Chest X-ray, PA view. Patient: 55 years old, sex F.
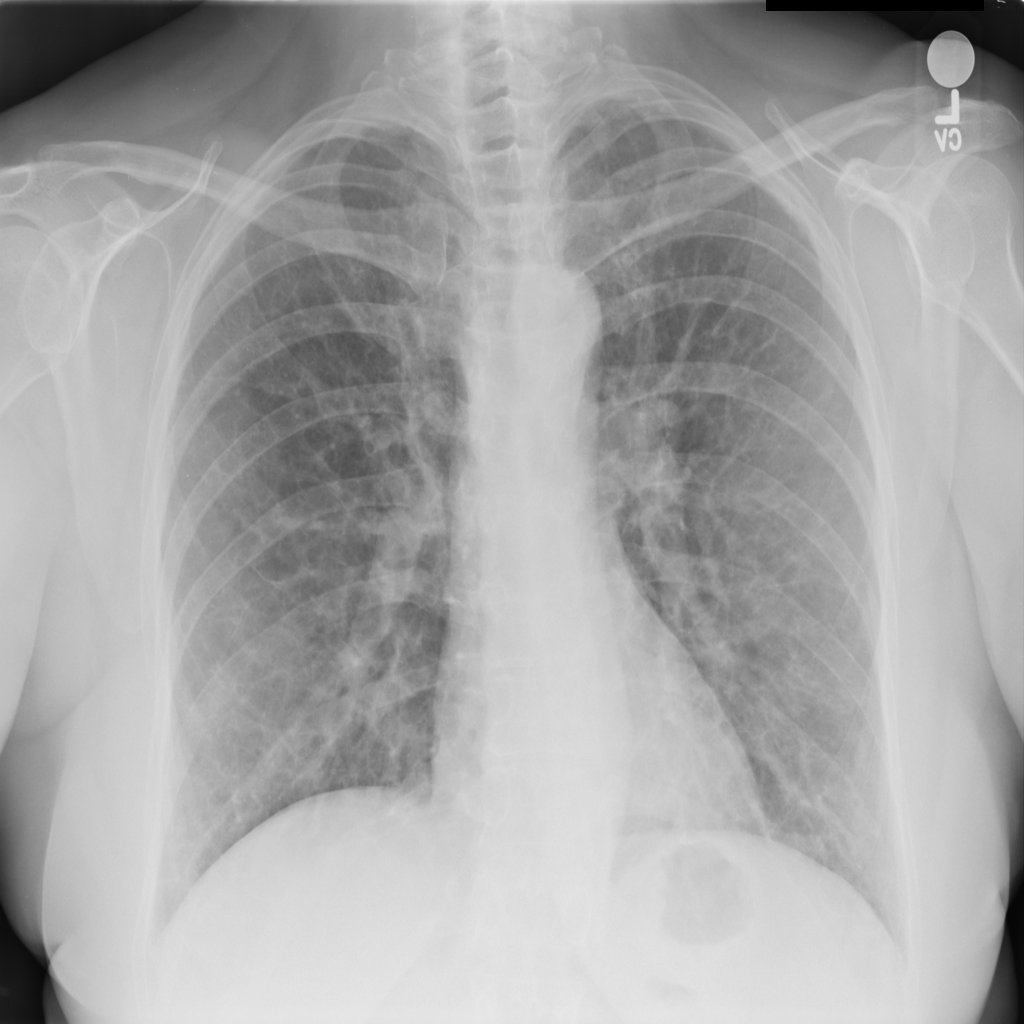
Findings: No Finding